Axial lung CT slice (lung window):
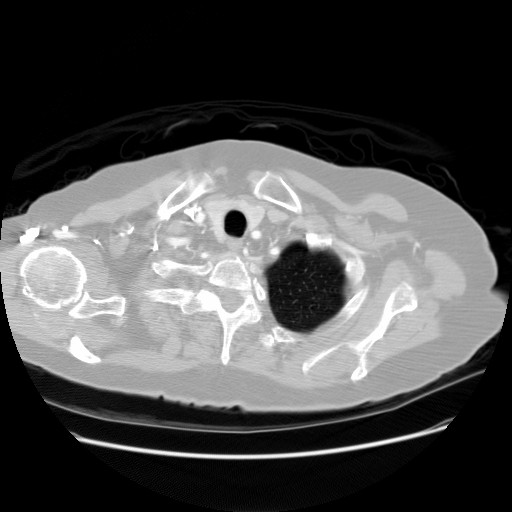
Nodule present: no